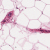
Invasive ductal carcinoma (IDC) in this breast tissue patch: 0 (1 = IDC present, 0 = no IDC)